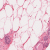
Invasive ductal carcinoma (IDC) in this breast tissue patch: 0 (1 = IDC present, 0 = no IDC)